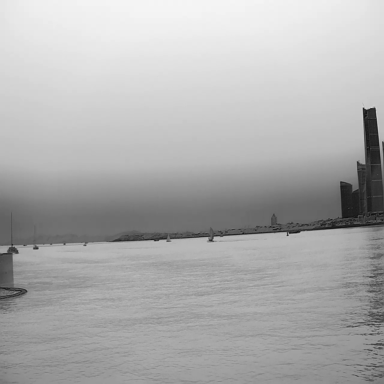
There are six canoes in the infrared image.